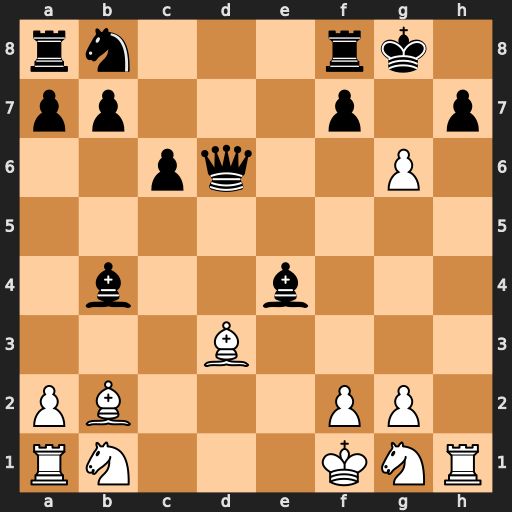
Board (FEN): rn3rk1/pp3p1p/2pq2P1/8/1b2b3/3B4/PB3PP1/RN3KNR
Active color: w
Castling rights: -
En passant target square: -
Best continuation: gxh7+ Bxh7 Bxh7#